Field crop: tomato
Growth stage: 1
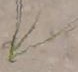
Species: cyperus